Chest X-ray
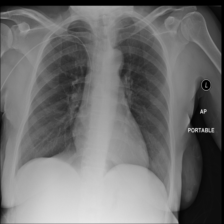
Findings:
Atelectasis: negative
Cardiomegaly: negative
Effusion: negative
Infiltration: negative
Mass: negative
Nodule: negative
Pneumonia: negative
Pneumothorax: negative
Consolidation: negative
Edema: negative
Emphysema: negative
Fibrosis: negative
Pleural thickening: negative
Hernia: negative